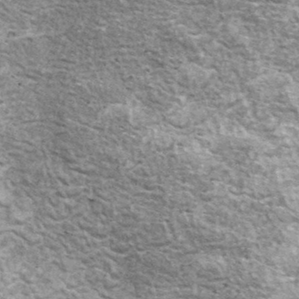
Label: frost